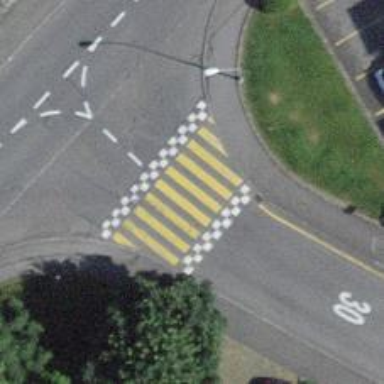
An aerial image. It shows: Uncontrolled zebra crossing with zebra markings.